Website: apple
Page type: review-order
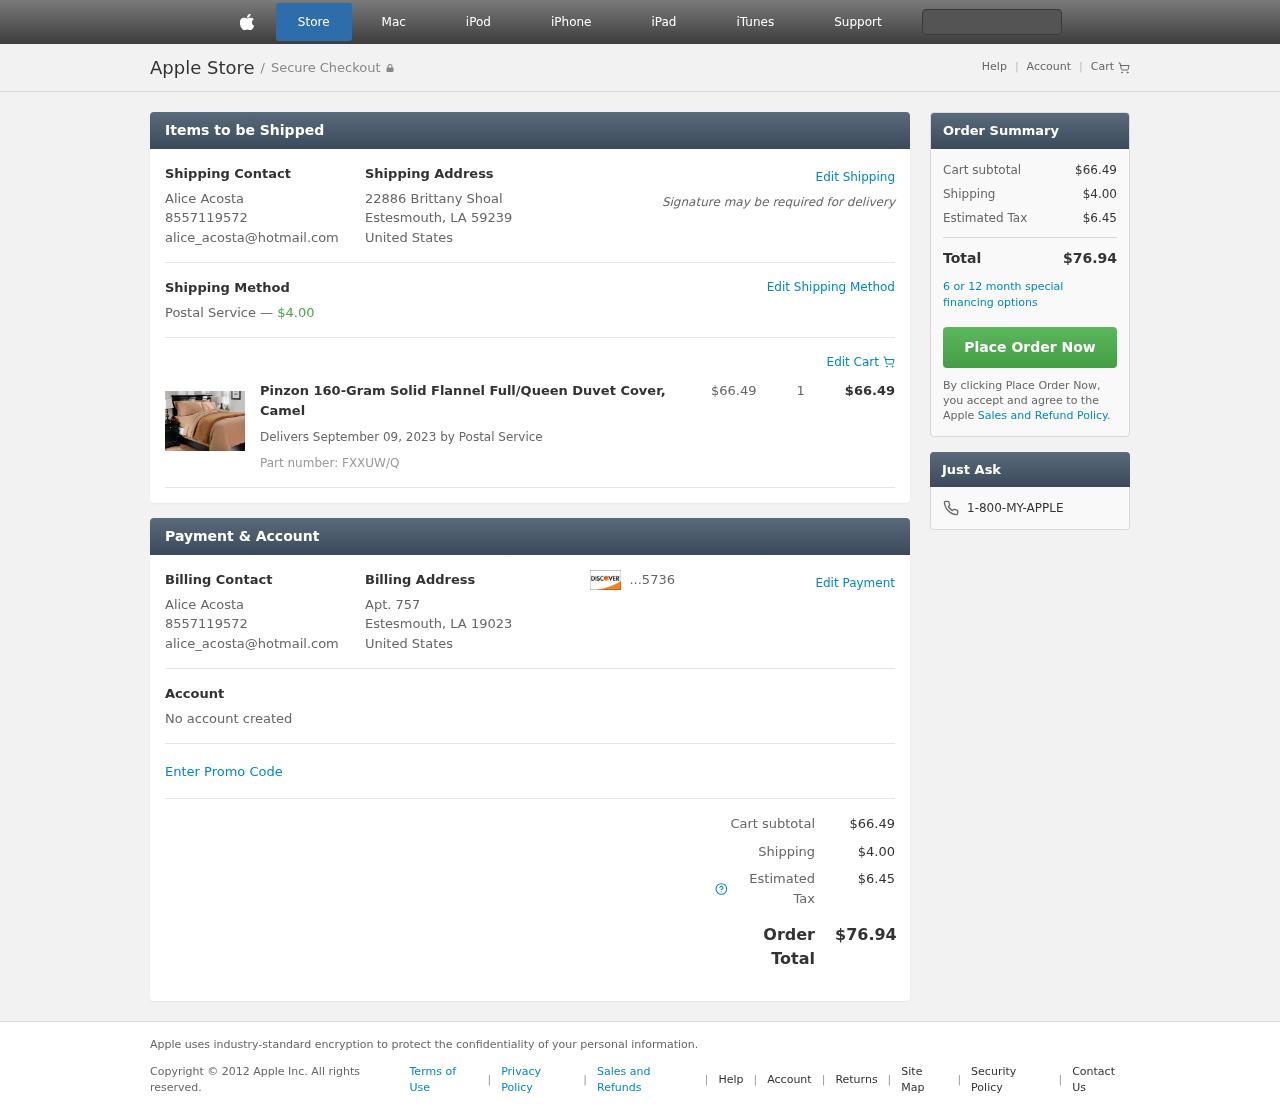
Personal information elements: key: PII_CARD_LAST4
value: ...5736
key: PII_CITY_STATE_ZIP
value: Estesmouth, LA 59239
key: PII_CITY_STATE_ZIP2
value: Estesmouth, LA 19023
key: PII_COUNTRY
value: United States
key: PII_EMAIL
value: alice_acosta@hotmail.com
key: PII_EMAIL2
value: alice_acosta@hotmail.com
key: PII_FULLNAME
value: Alice Acosta
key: PII_FULLNAME2
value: Alice Acosta
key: PII_PHONE
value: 8557119572
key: PII_PHONE2
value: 8557119572
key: PII_STREET
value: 22886 Brittany Shoal
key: PII_STREET2
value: Apt. 757
Product elements: key: PRODUCT1_NAME
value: Pinzon 160-Gram Solid Flannel Full/Queen Duvet Cover, Camel
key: PRODUCT1_PRICE
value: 66.49
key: PRODUCT1_QUANTITY
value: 1
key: PRODUCT1_TOTAL
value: $66.49
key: PRODUCT_PART_NUMBER
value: FXXUW/Q
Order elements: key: ORDER_SHIPPING_COST
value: $4.00
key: ORDER_DELIVERY_DATE
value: Delivers September 09, 2023 by Postal Service
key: ORDER_SUBTOTAL
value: $66.49
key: ORDER_TAX
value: $6.45
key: ORDER_TOTAL
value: $76.94